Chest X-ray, PA view. Patient: 46 years old, sex F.
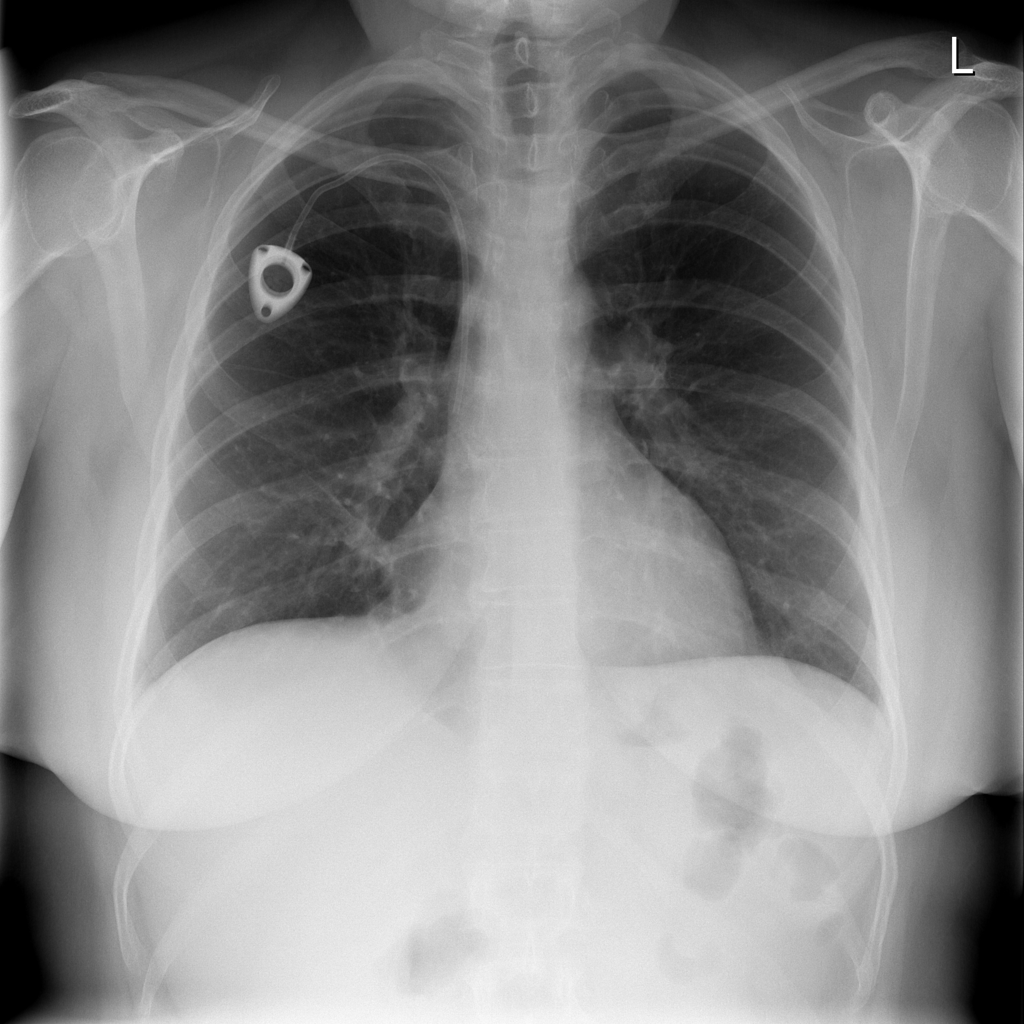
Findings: Atelectasis, Mass